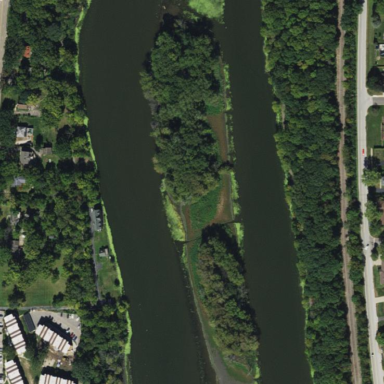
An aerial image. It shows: Islet surrounded by woodland.